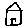
Label: house